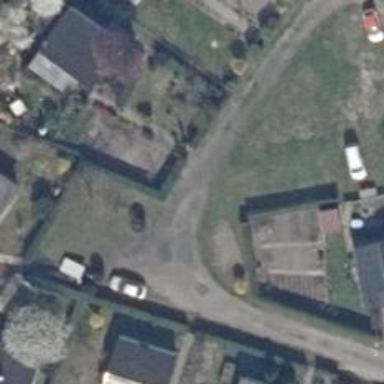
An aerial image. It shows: Compacted driveway used as service road.